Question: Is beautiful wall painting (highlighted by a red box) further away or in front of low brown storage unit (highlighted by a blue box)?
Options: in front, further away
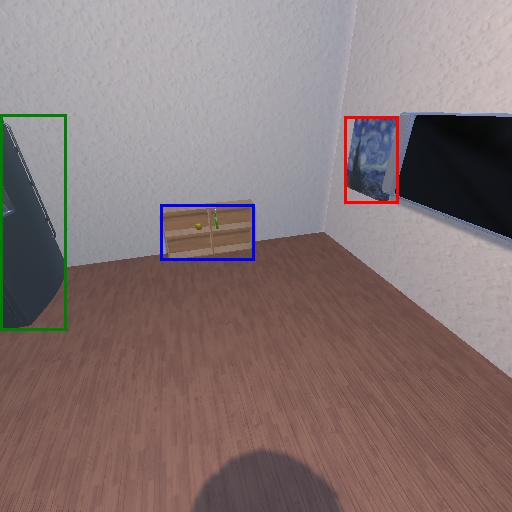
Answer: in front